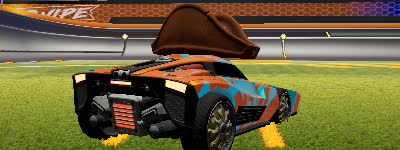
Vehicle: breakout